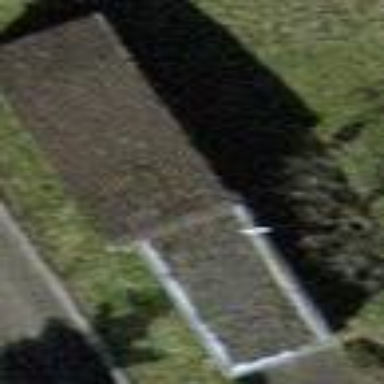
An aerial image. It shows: Garage.